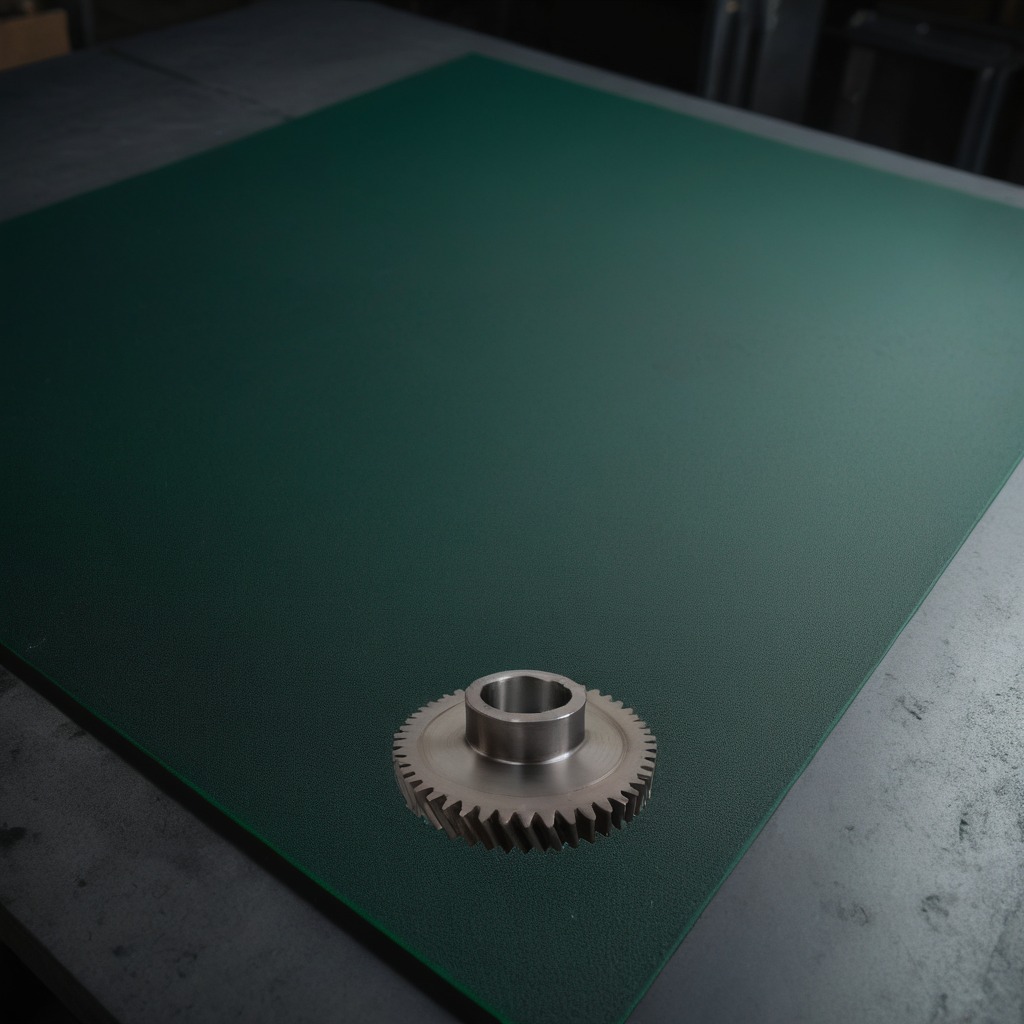
A steel gear with teeth is lying on the clean granite tabletop.